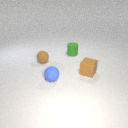
small brown rubber cube behind small blue rubber sphere